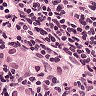
Metastatic tissue present: yes